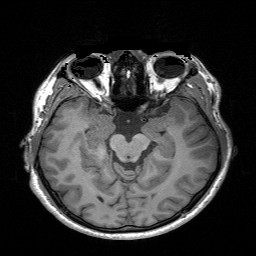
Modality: T1w
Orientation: coronal